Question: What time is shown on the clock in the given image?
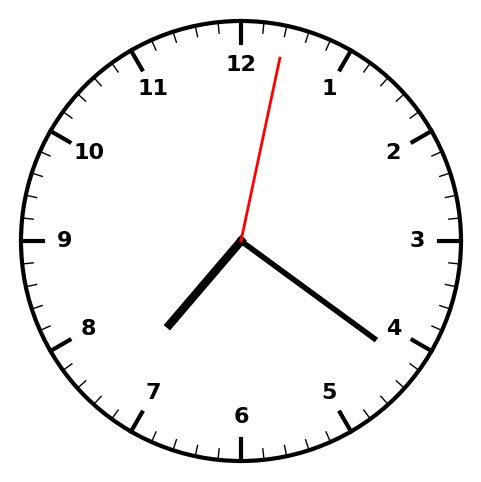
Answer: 07:21:02